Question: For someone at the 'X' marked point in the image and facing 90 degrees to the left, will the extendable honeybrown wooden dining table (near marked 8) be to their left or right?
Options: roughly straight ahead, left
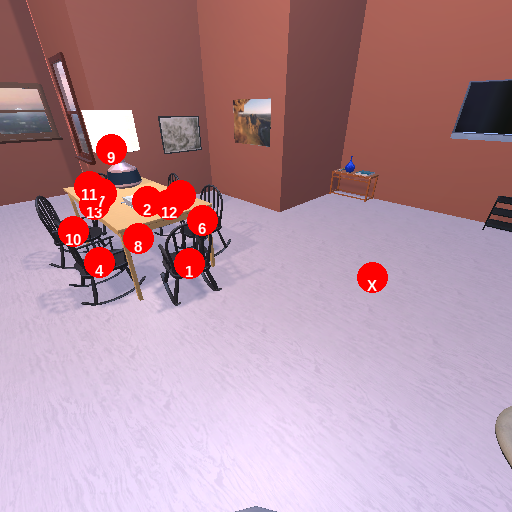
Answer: roughly straight ahead